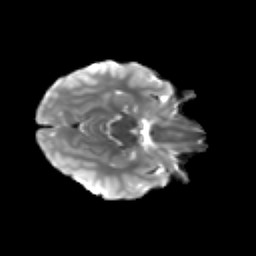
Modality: T2w
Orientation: axial
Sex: male
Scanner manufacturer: siemens
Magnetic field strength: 3 T
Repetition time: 5 s
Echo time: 0.071 s